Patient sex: F
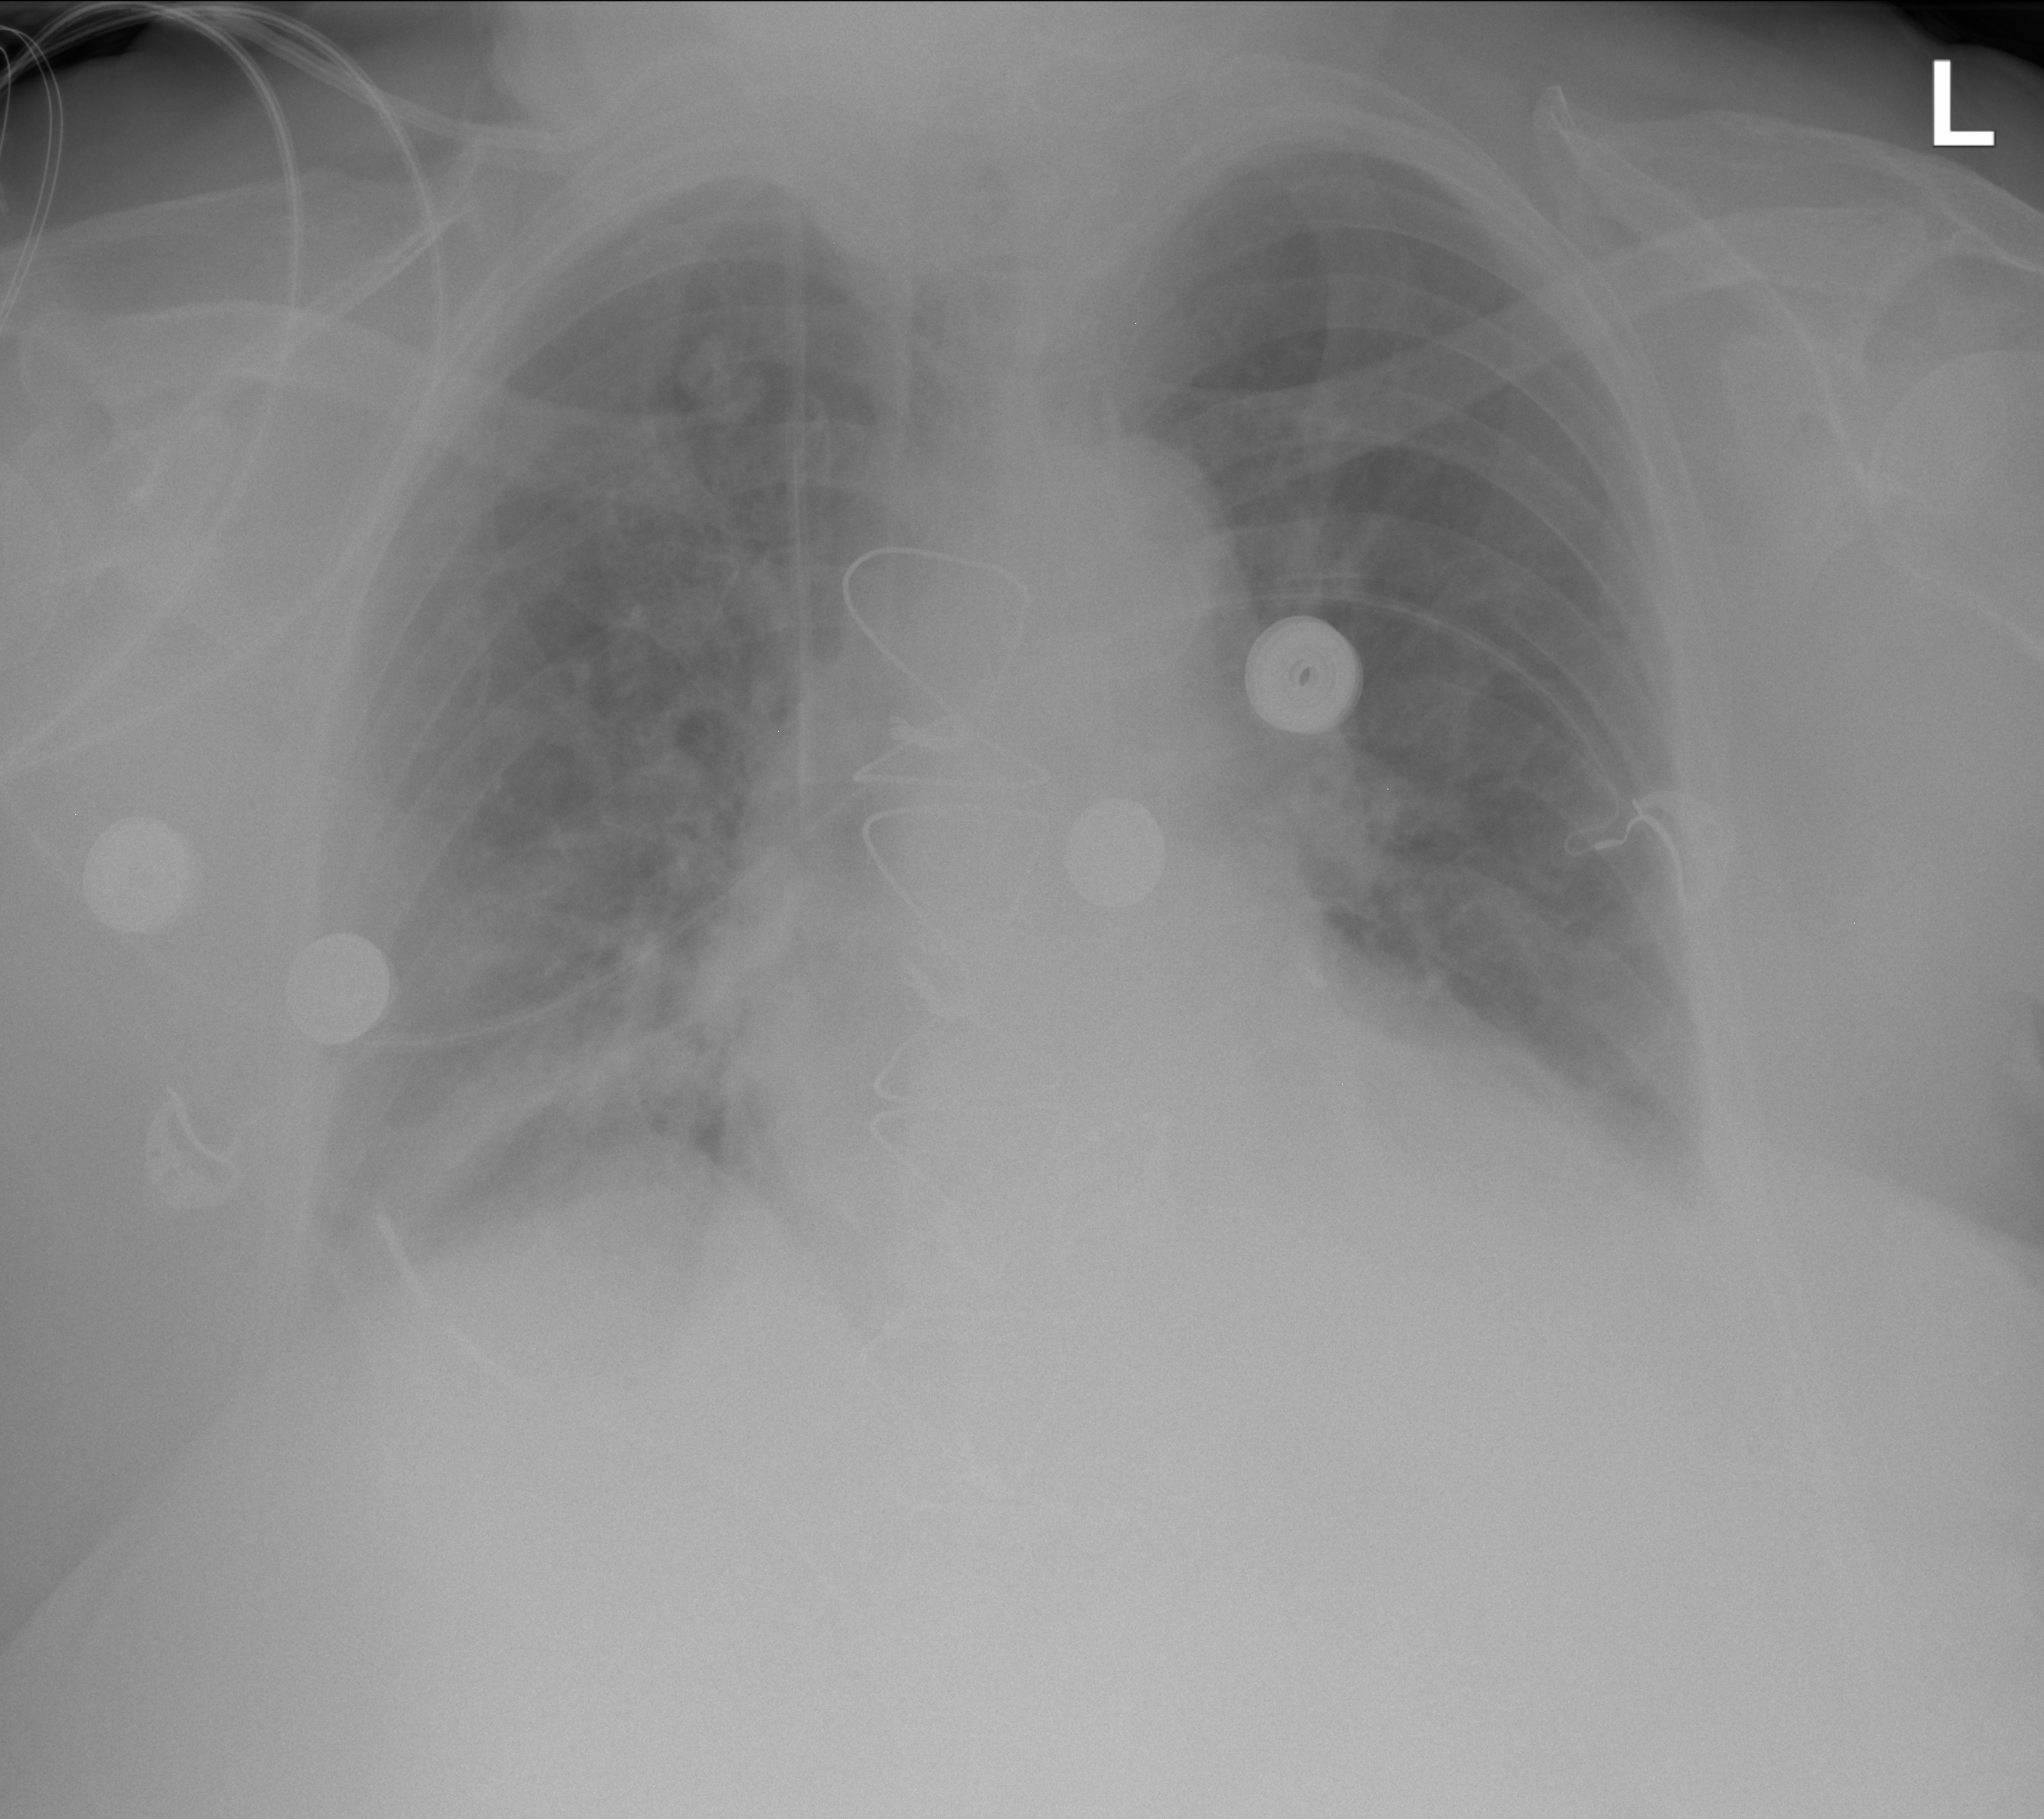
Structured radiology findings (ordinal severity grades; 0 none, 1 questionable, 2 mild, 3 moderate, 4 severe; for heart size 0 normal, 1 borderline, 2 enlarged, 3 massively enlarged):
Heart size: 1
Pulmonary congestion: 2
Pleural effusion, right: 2
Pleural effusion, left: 2
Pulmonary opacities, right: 1
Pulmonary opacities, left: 0
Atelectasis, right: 2
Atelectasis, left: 2